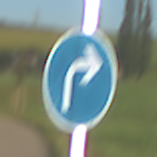
Verkehrszeichen: VorgeschriebeneFahrtrichtungRechts
Umgebung: Outdoor, Nature
Tageszeit: MorningAfternoon
Wetter: Clear
Licht: Natural
Jahreszeit: NotSpecified
Kontrast: HighContrast